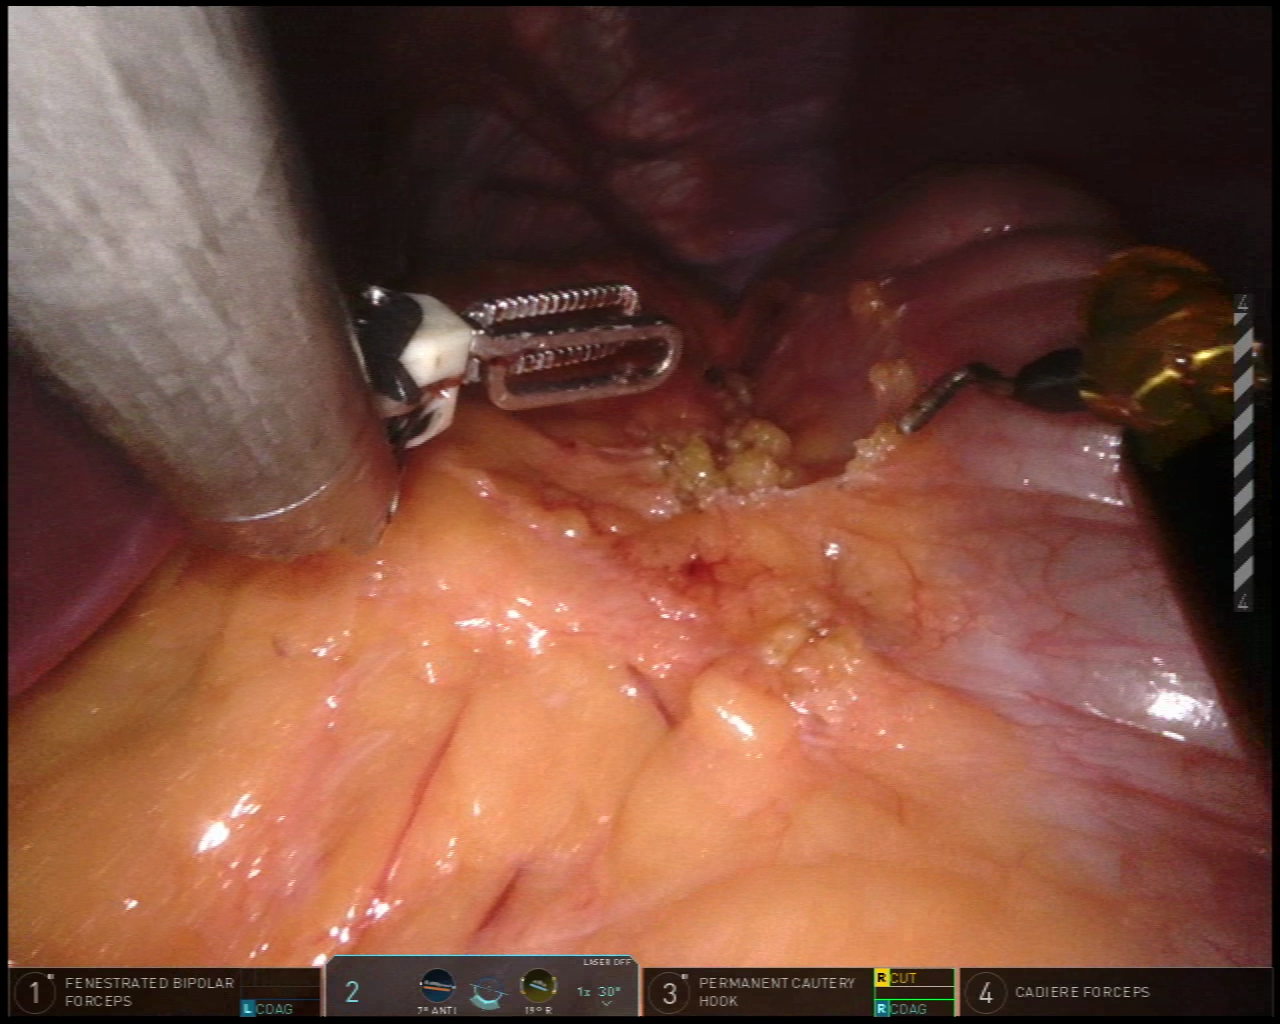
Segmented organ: liver
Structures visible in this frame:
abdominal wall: yes
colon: yes
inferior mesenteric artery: no
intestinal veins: no
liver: yes
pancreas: no
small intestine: no
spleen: no
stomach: no
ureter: no
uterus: no
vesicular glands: no